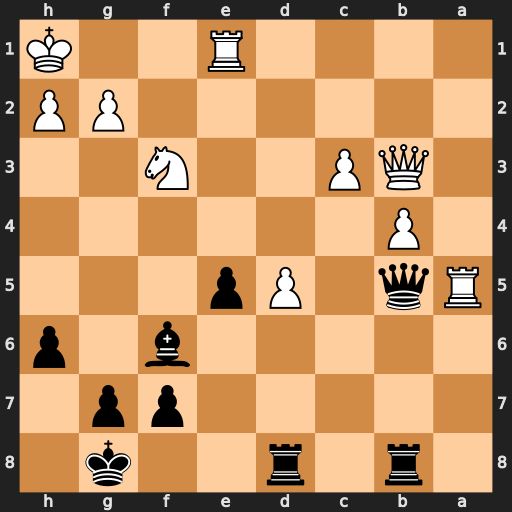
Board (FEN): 1r1r2k1/5pp1/5b1p/Rq1Pp3/1P6/1QP2N2/6PP/4R2K
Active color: b
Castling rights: -
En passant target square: -
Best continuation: Qxa5 bxa5 Rxb3